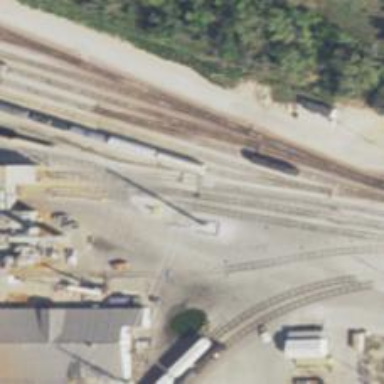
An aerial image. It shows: Rail spur service.